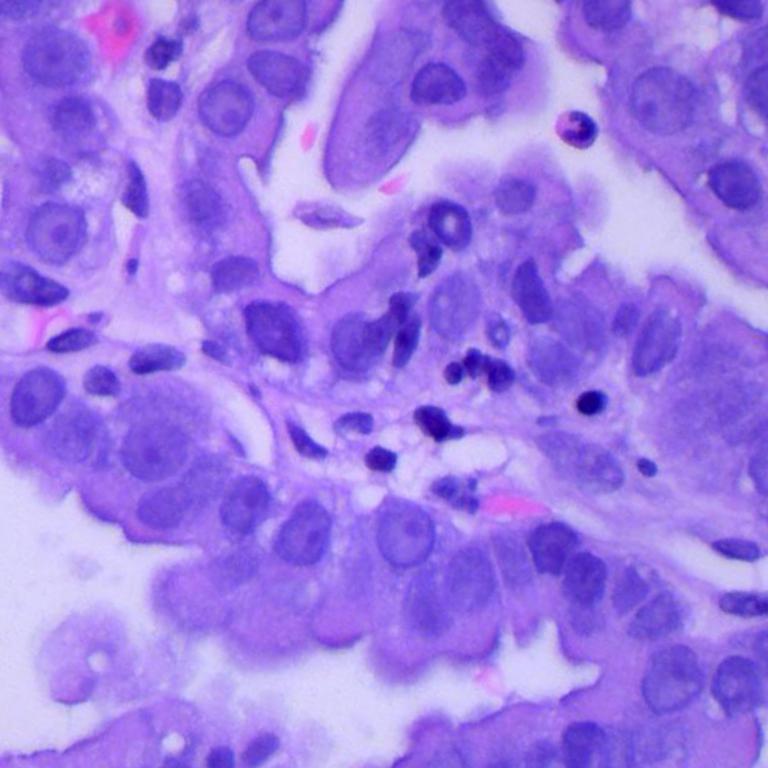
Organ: lung
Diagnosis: adenocarcinomas